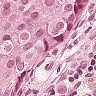
Metastatic tissue present: yes